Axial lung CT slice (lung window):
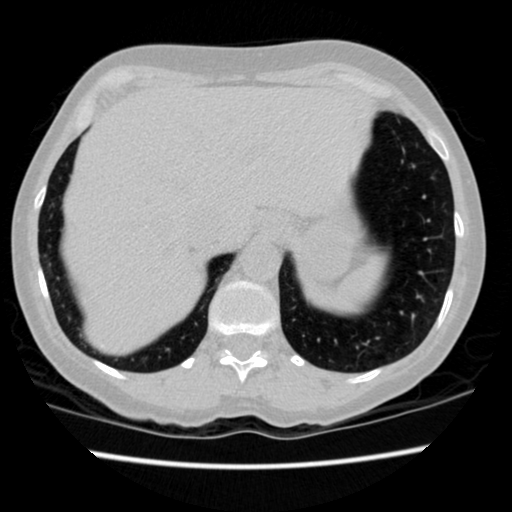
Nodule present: no